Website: lowes
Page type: payment
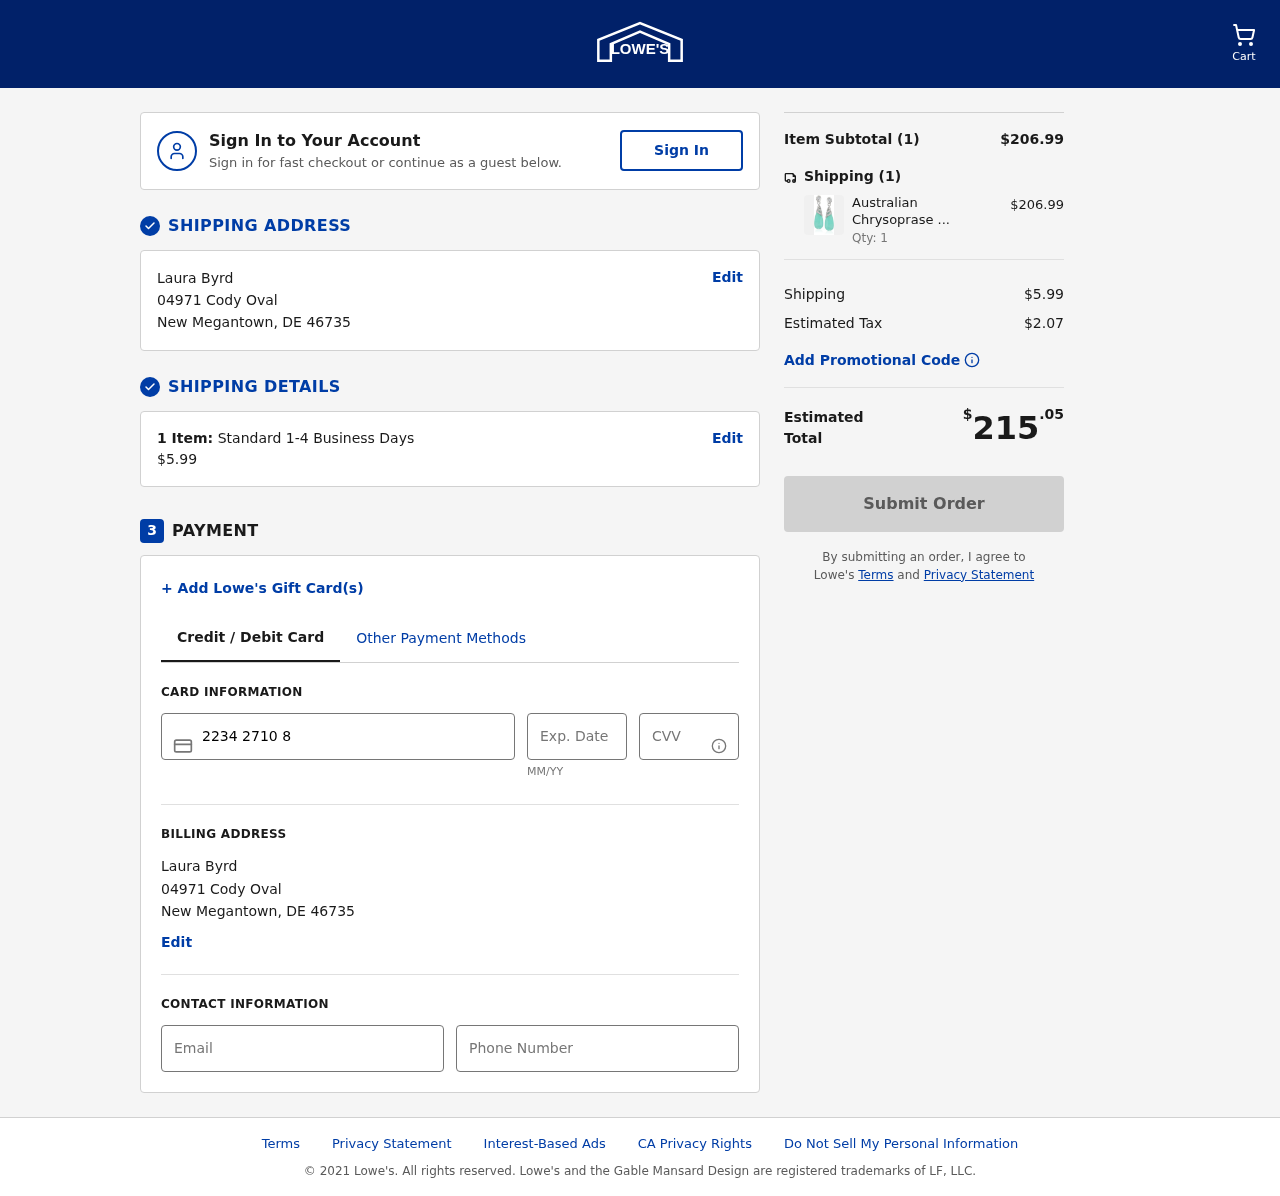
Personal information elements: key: PII_CARD_CVV
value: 820
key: PII_CARD_EXPIRY
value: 12/29
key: PII_CARD_NUMBER
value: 2234 2710 8128 9887
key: PII_CITY
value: New Megantown
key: PII_EMAIL
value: lbyrd@gmail.com
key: PII_FULLNAME
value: Laura Byrd
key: PII_PHONE
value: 3254881338
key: PII_POSTCODE
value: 46735
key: PII_STATE_ABBR
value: DE
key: PII_STREET
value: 04971 Cody Oval
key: PII_FULLNAME2
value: Laura Byrd
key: PII_STREET2
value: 04971 Cody Oval
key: PII_CITY2
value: New Megantown
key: PII_STATE_ABBR2
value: DE
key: PII_POSTCODE2
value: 46735
Product elements: key: PRODUCT1_NAME
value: Australian Chrysoprase Elongated with Cubic Zirconia Overlay Teardrop Earrings
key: PRODUCT1_PRICE
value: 206.99
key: PRODUCT1_QUANTITY
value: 1
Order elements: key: ORDER_NUM_ITEMS
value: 1
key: ORDER_SHIPPING_COST
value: $5.99
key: ORDER_NUM_ITEMS2
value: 1
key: ORDER_SUBTOTAL
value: $206.99
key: ORDER_NUM_ITEMS3
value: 1
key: ORDER_SHIPPING_COST2
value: $5.99
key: ORDER_TAX
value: $2.07
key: ORDER_TOTAL
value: $215.05